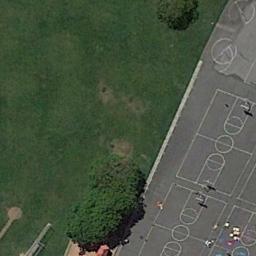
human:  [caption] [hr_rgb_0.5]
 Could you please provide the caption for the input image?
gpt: Two basketball courts are next to the grass .

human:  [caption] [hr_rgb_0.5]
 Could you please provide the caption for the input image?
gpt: The basketball courts are next to the lawn .

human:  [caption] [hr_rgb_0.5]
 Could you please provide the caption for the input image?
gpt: Some basketball courts next to the lawn and some trees beside .

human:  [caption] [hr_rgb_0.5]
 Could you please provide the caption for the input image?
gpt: There is a large green field beside the basketball court .

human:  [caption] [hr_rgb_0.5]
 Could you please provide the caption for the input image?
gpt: The grass is beside the basketball court .